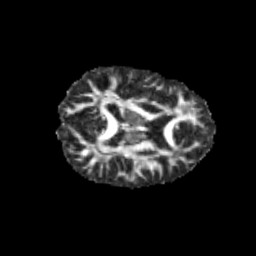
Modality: FA
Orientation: axial
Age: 12
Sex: female
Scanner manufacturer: siemens
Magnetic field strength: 3 T
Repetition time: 3.8 s
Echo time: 0.07 s